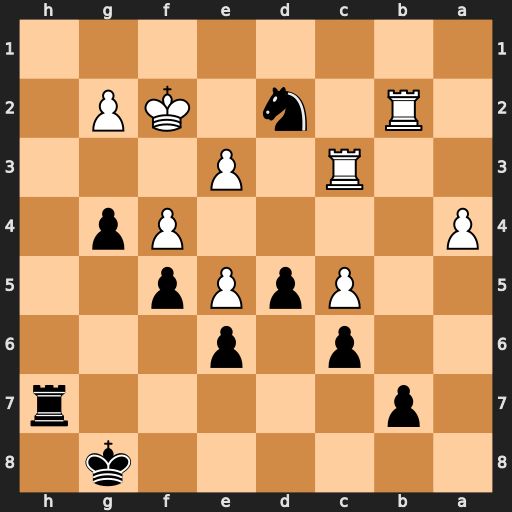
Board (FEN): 6k1/1p5r/2p1p3/2PpPp2/P4Pp1/2R1P3/1R1n1KP1/8
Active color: b
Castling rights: -
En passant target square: -
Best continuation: Ne4+ Kg1 Nxc3